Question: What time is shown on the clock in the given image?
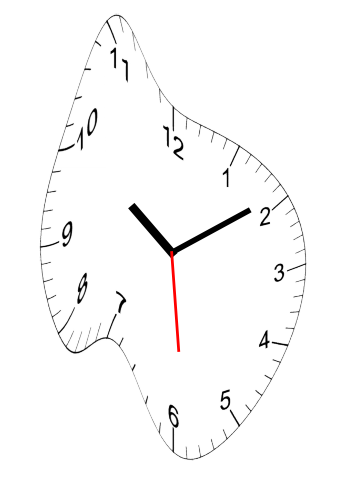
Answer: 10:09:29